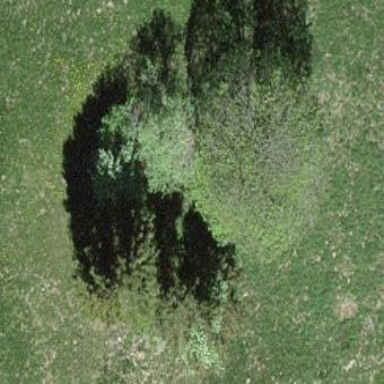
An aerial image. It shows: Serene woodland landscape.